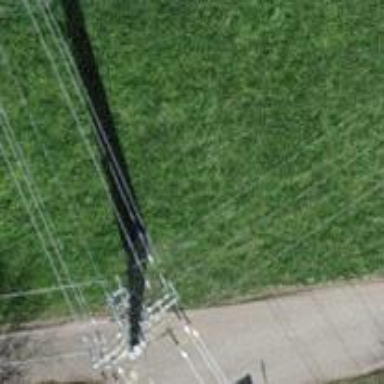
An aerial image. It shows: Power line is depicted.